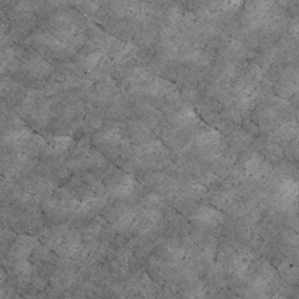
Label: non_frost